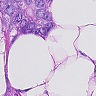
Metastatic tissue present: yes